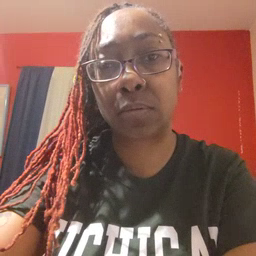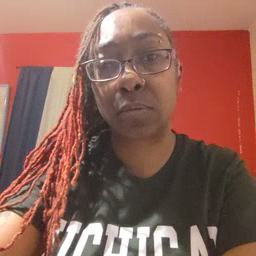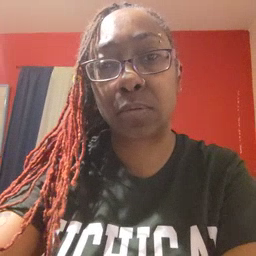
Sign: doll